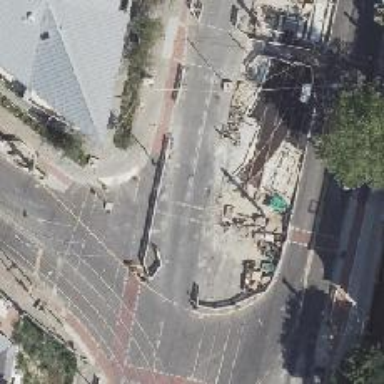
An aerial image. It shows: Tram level crossing on the railway.